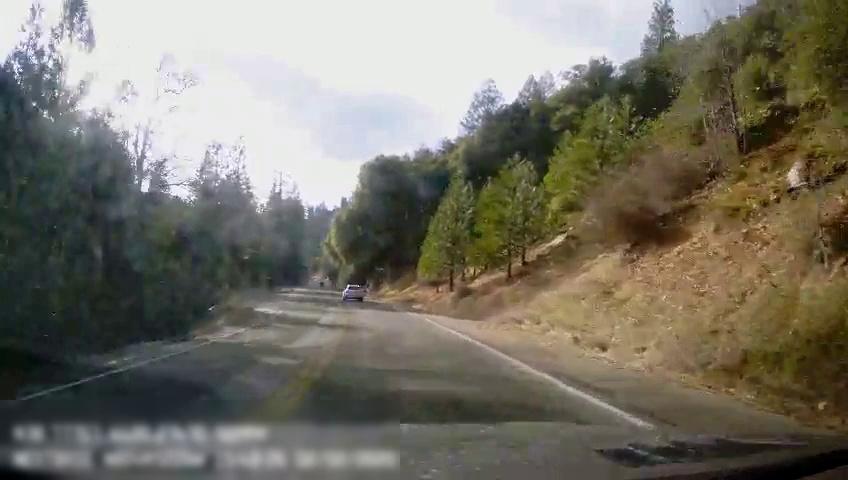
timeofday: Day
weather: Sunny
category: Drivable Space
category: Vehicles | Car
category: Lanes | Opposite Lane
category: Lanes | Current Lane
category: Lanes | Current Lane
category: Lanes | Current Lane